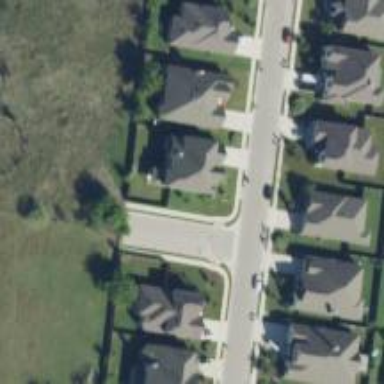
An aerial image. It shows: Residential road.